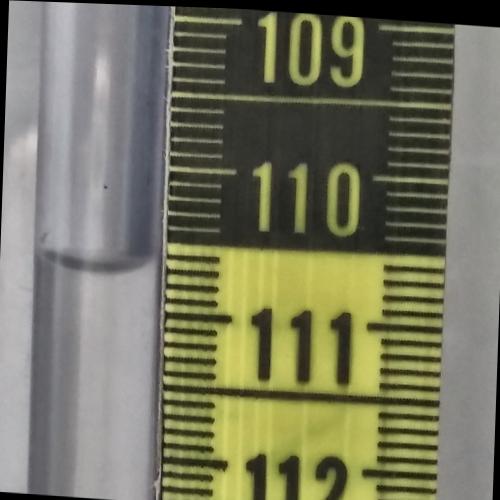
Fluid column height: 110.7 cm